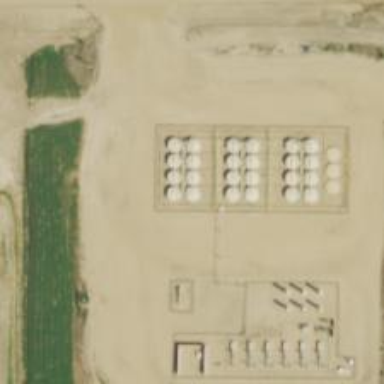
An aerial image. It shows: Storage tank with man-made structure.